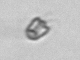
Label: Pyramimonas